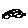
Label: car